Interaction volume radius: 10 \u00c5
Interaction volume height: 30 \u00c5
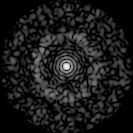
Disorder parameter: 0.8304